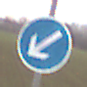
Verkehrszeichen: VorgeschriebeneVorbeifahrtLinks
Umgebung: Outdoor, RoadRail
Tageszeit: Midday
Wetter: Overcast
Licht: Natural
Jahreszeit: NotSpecified
Kontrast: LowContrast